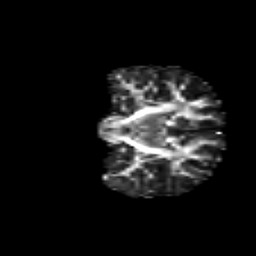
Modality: FA
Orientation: coronal
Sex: male
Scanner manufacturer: siemens
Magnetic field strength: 3 T
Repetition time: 5 s
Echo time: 0.071 s